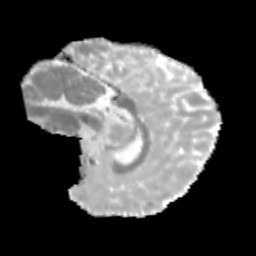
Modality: MD
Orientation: sagittal
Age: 10
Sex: male
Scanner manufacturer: siemens
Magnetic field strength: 3 T
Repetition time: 3.8 s
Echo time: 0.07 s